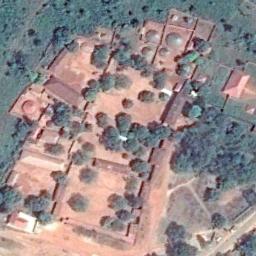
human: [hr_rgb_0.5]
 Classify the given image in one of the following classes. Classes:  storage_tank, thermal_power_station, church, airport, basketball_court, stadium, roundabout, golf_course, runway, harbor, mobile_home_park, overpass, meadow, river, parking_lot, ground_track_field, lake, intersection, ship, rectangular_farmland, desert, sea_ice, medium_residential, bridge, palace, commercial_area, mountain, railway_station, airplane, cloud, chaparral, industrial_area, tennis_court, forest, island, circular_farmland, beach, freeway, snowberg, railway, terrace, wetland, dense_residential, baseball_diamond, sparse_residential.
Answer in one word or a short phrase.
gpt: palace